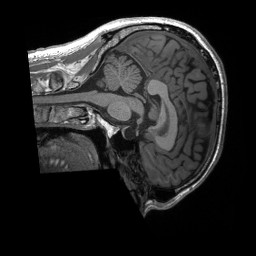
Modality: T1w
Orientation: sagittal
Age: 49
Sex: male
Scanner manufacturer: siemens
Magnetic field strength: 3 T
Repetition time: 2.4 s
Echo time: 0.00224 s